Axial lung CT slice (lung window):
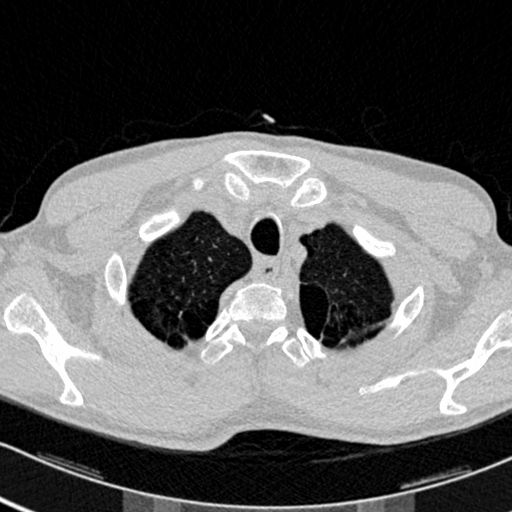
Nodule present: no